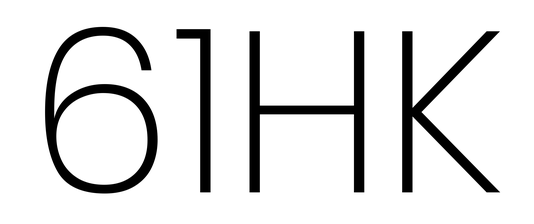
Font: Poppins-ExtraLight